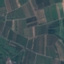
Land use / land cover class: PermanentCrop